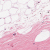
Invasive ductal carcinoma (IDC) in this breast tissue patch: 0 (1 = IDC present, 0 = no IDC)